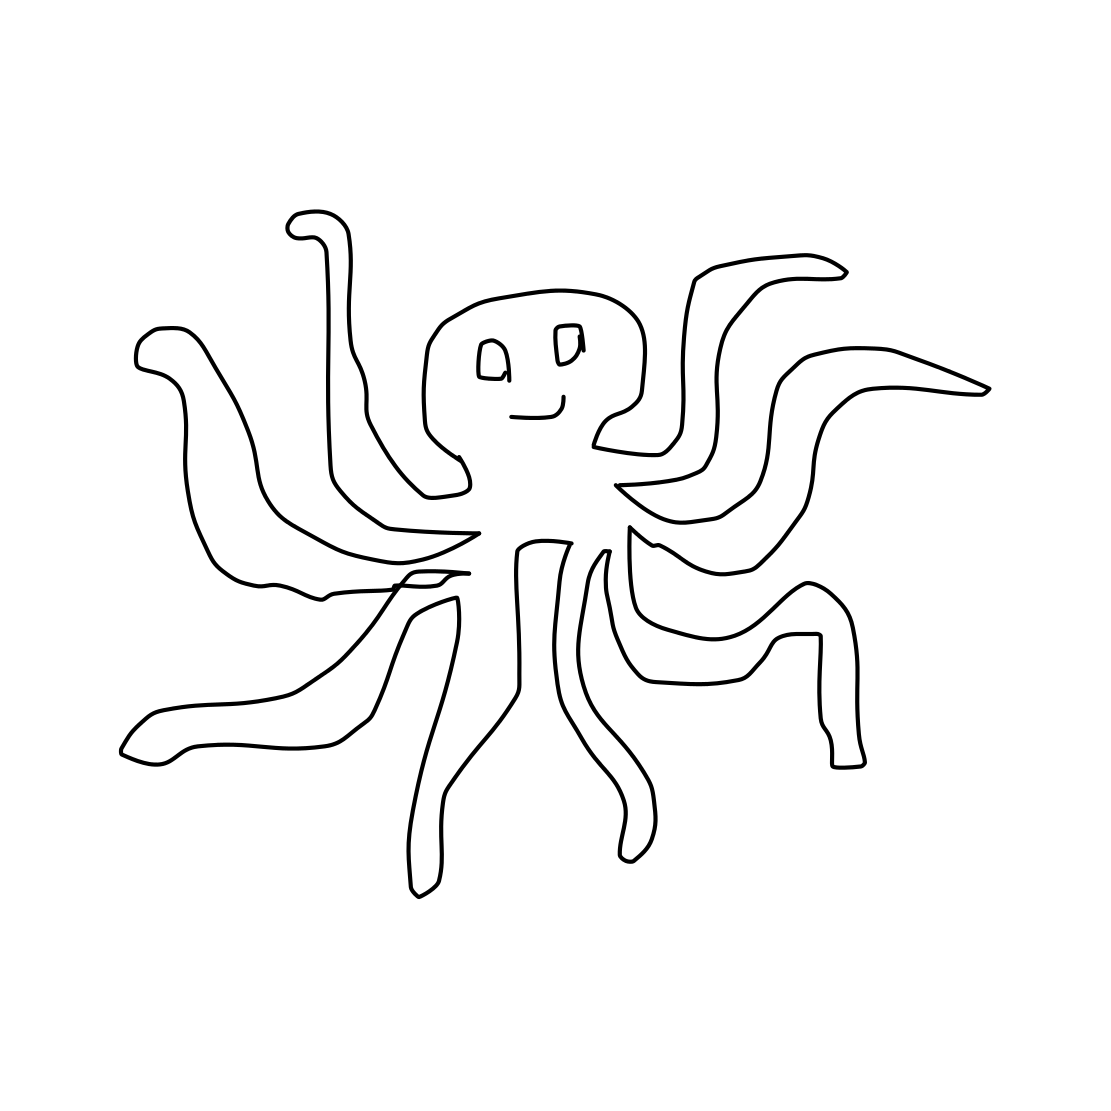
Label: octopus